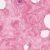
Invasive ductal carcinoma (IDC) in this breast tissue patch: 0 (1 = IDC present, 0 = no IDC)